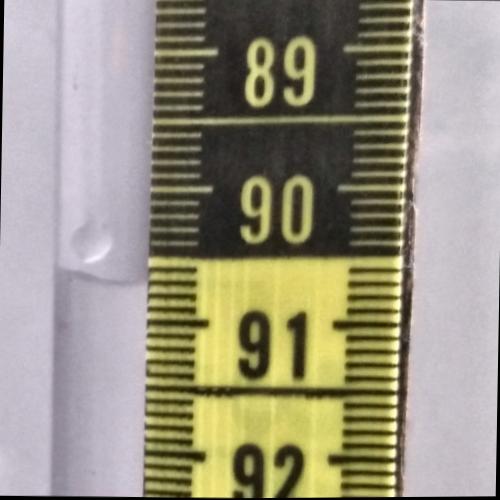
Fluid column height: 90.7 cm